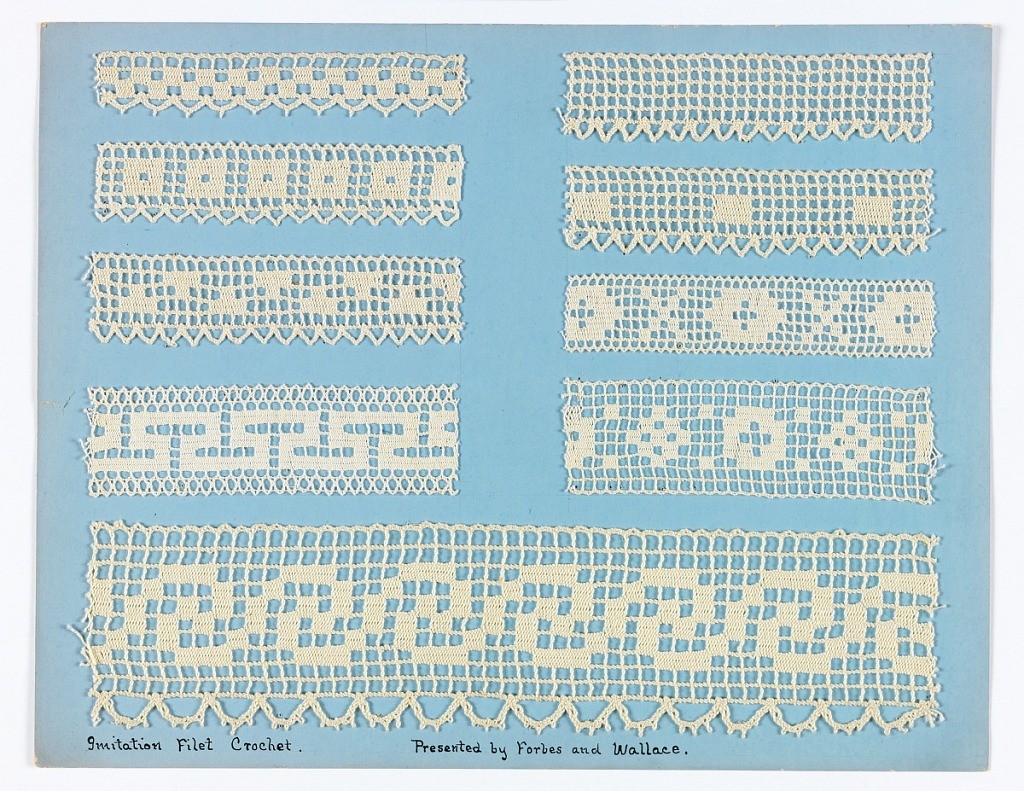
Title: Machine-made openwork samples
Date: ca. 1910
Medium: cardboard, linen, silk, metallic Technique: linen embroidery with ground cloth dissolved Examples of embroidery on net produced by the Schiffli machine Metallic embroidery on net Machine-made openwork in imitation of hand-embroidered net Mostly floral and a few geometric patterns, some designs described as "Spanish" Imitation hand-made filet Machine filet Imitation filet crochet Ploven (burnt-out lace) Fancy curtain lace made on the Levers machines Real filet (handmade) next to Machine-made filet Spotted curtain nets, made chiefly at Nottingham, England and Caudry, France.
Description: Samples of machine-made openwork and several examples of hand made lace mounted on boards. They imitate hand-embroidered net, crochet, or needlepoint.  All are floral patterns plus a few of early 1920's geometric style.
"Embroidered net" produced by the Schiffli Machine.